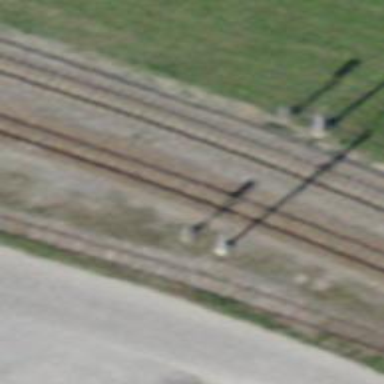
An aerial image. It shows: Narrow-gauge railway with single track. The railway is electrified with contact line.